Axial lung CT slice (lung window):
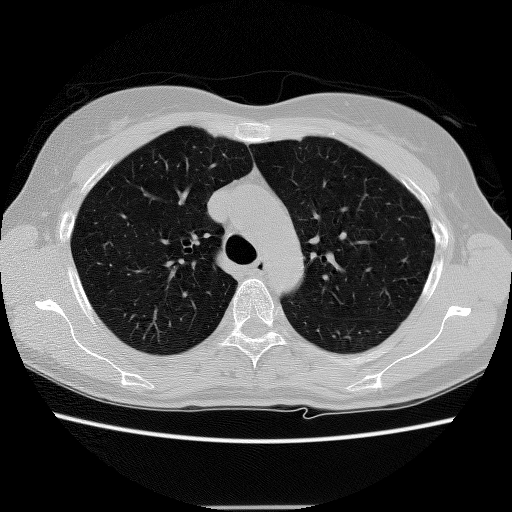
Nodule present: no